Question: I have a problem with a form in angularjs.
Example with classic html & php
'''
<form name="myForm" action="post.php" method="post" autocomplete="on">
<input name="namename" type="text" />
<input name="email" type="text" />
<input name="submit" type="submit" value="submit" />
</form>
'''
which works as expected. On the second visit, after i submitted the form for the first time, i just need to type the first letter and the input field will suggest something based on the first post.
The same form in angular.
'''
<form name="myForm" ng-submit="test(user)" autocomplete="on">
<input name="name" type="text" ng-model="user.name" autocomplete="given-name" />
<input name="email" type="text" ng-model="user.email" />
<input name="submit" type="submit" value="submit" />
</form>
'''
On the second visit here the form will suggest nothing at all, which is very irritating.
Is there any fix for that?
Example

thanks in advance.
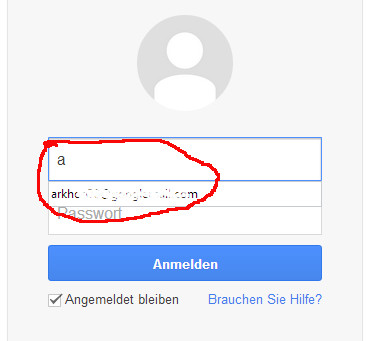
Answer: That behaviour you're describing is done by the browser and is not guaranteed to work in all situations. It's actually quite easy to do in ; just keep track of a . This can be done in several ways, the most easiest by using the <URL> like this:
'''
// Create an injectable object with the name 'userInput'
angular.module('myApp').value('userInput', {});
'''
Now this object in the controller that is handling the form like this:
'''
angular.module('myApp').controller('MyController', function($scope, userInput) {
// Assign the state object to the scope so it's available for our view
$scope.user = userInput;
});
'''
Render the form as you did and you'll see that the state of the form is kept. In fact, this is one of the hidden gems when programming with Angular since it allows you to keep very complex state information, which was previously pretty impractical.
<URL>
# Edit
One way to get the autocomplete to work is to maintain elements. Just store the previous entered values in an array and use a 'ng-repeat' to render all the options. Associate the input element with the datalist using the 'list' attribute and you'r good to go.
'''
<input list="nameHistory" type="text" ng-model="user.name" />
<datalist id="nameHistory">
<option ng-repeat="item in userHistory.name" value="{{ item }}"></option>
</datalist>
'''
<URL>